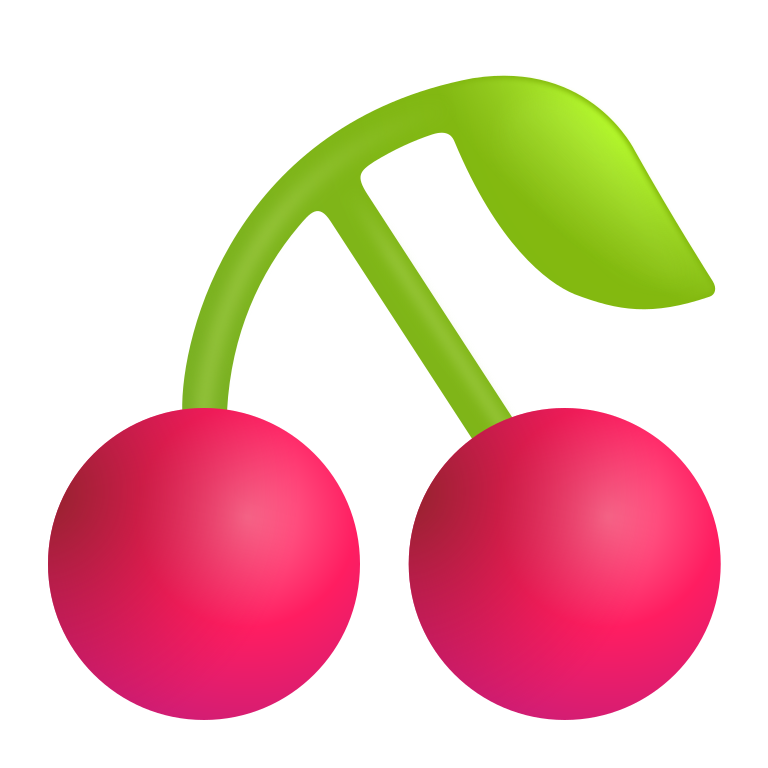
cherries color